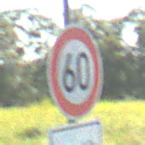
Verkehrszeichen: Geschwindigkeit60
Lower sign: ZeitangabenMitBeschraenkungAufWochentage8
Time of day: Midday
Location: Outdoor (Nature)
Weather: Clear
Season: NotSpecified
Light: Natural